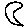
Label: moon